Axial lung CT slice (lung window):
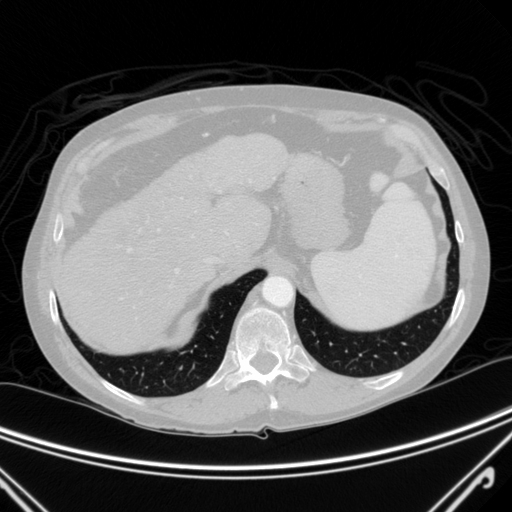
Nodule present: no